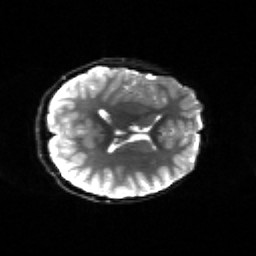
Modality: sbref
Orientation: axial
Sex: male
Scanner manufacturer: siemens
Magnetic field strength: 3 T
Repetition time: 5 s
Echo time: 0.071 s